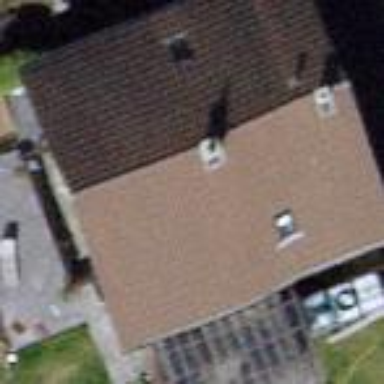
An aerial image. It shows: Gabled roofed house.